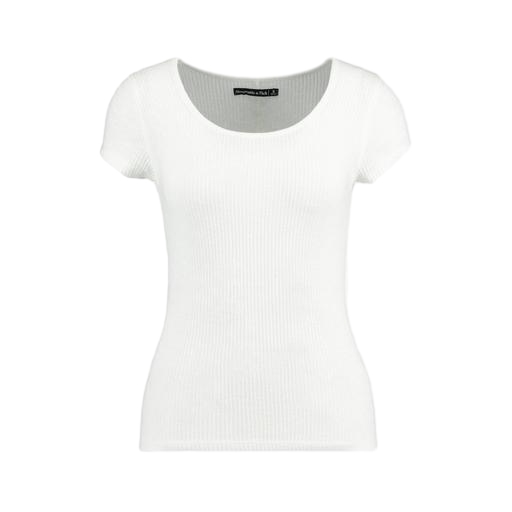
white petite t-shirt only macy, white short-sleeved top, white pima t-shirt only macy, white background